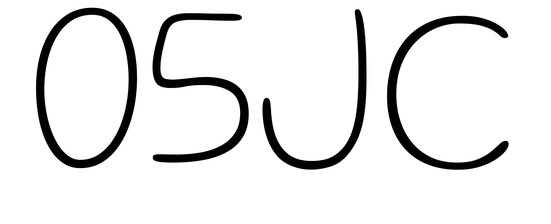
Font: Gluten_Thin